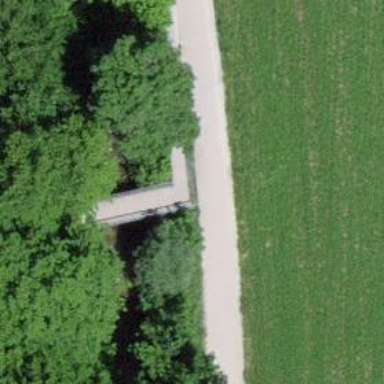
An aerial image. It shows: Footway on bridge.